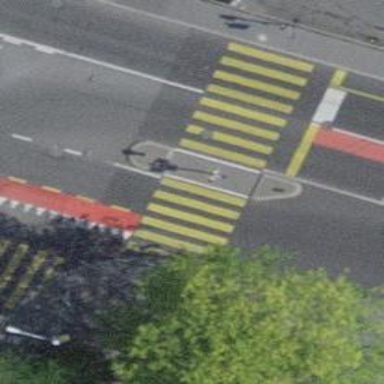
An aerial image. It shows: Kerb serving as barrier.